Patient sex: M
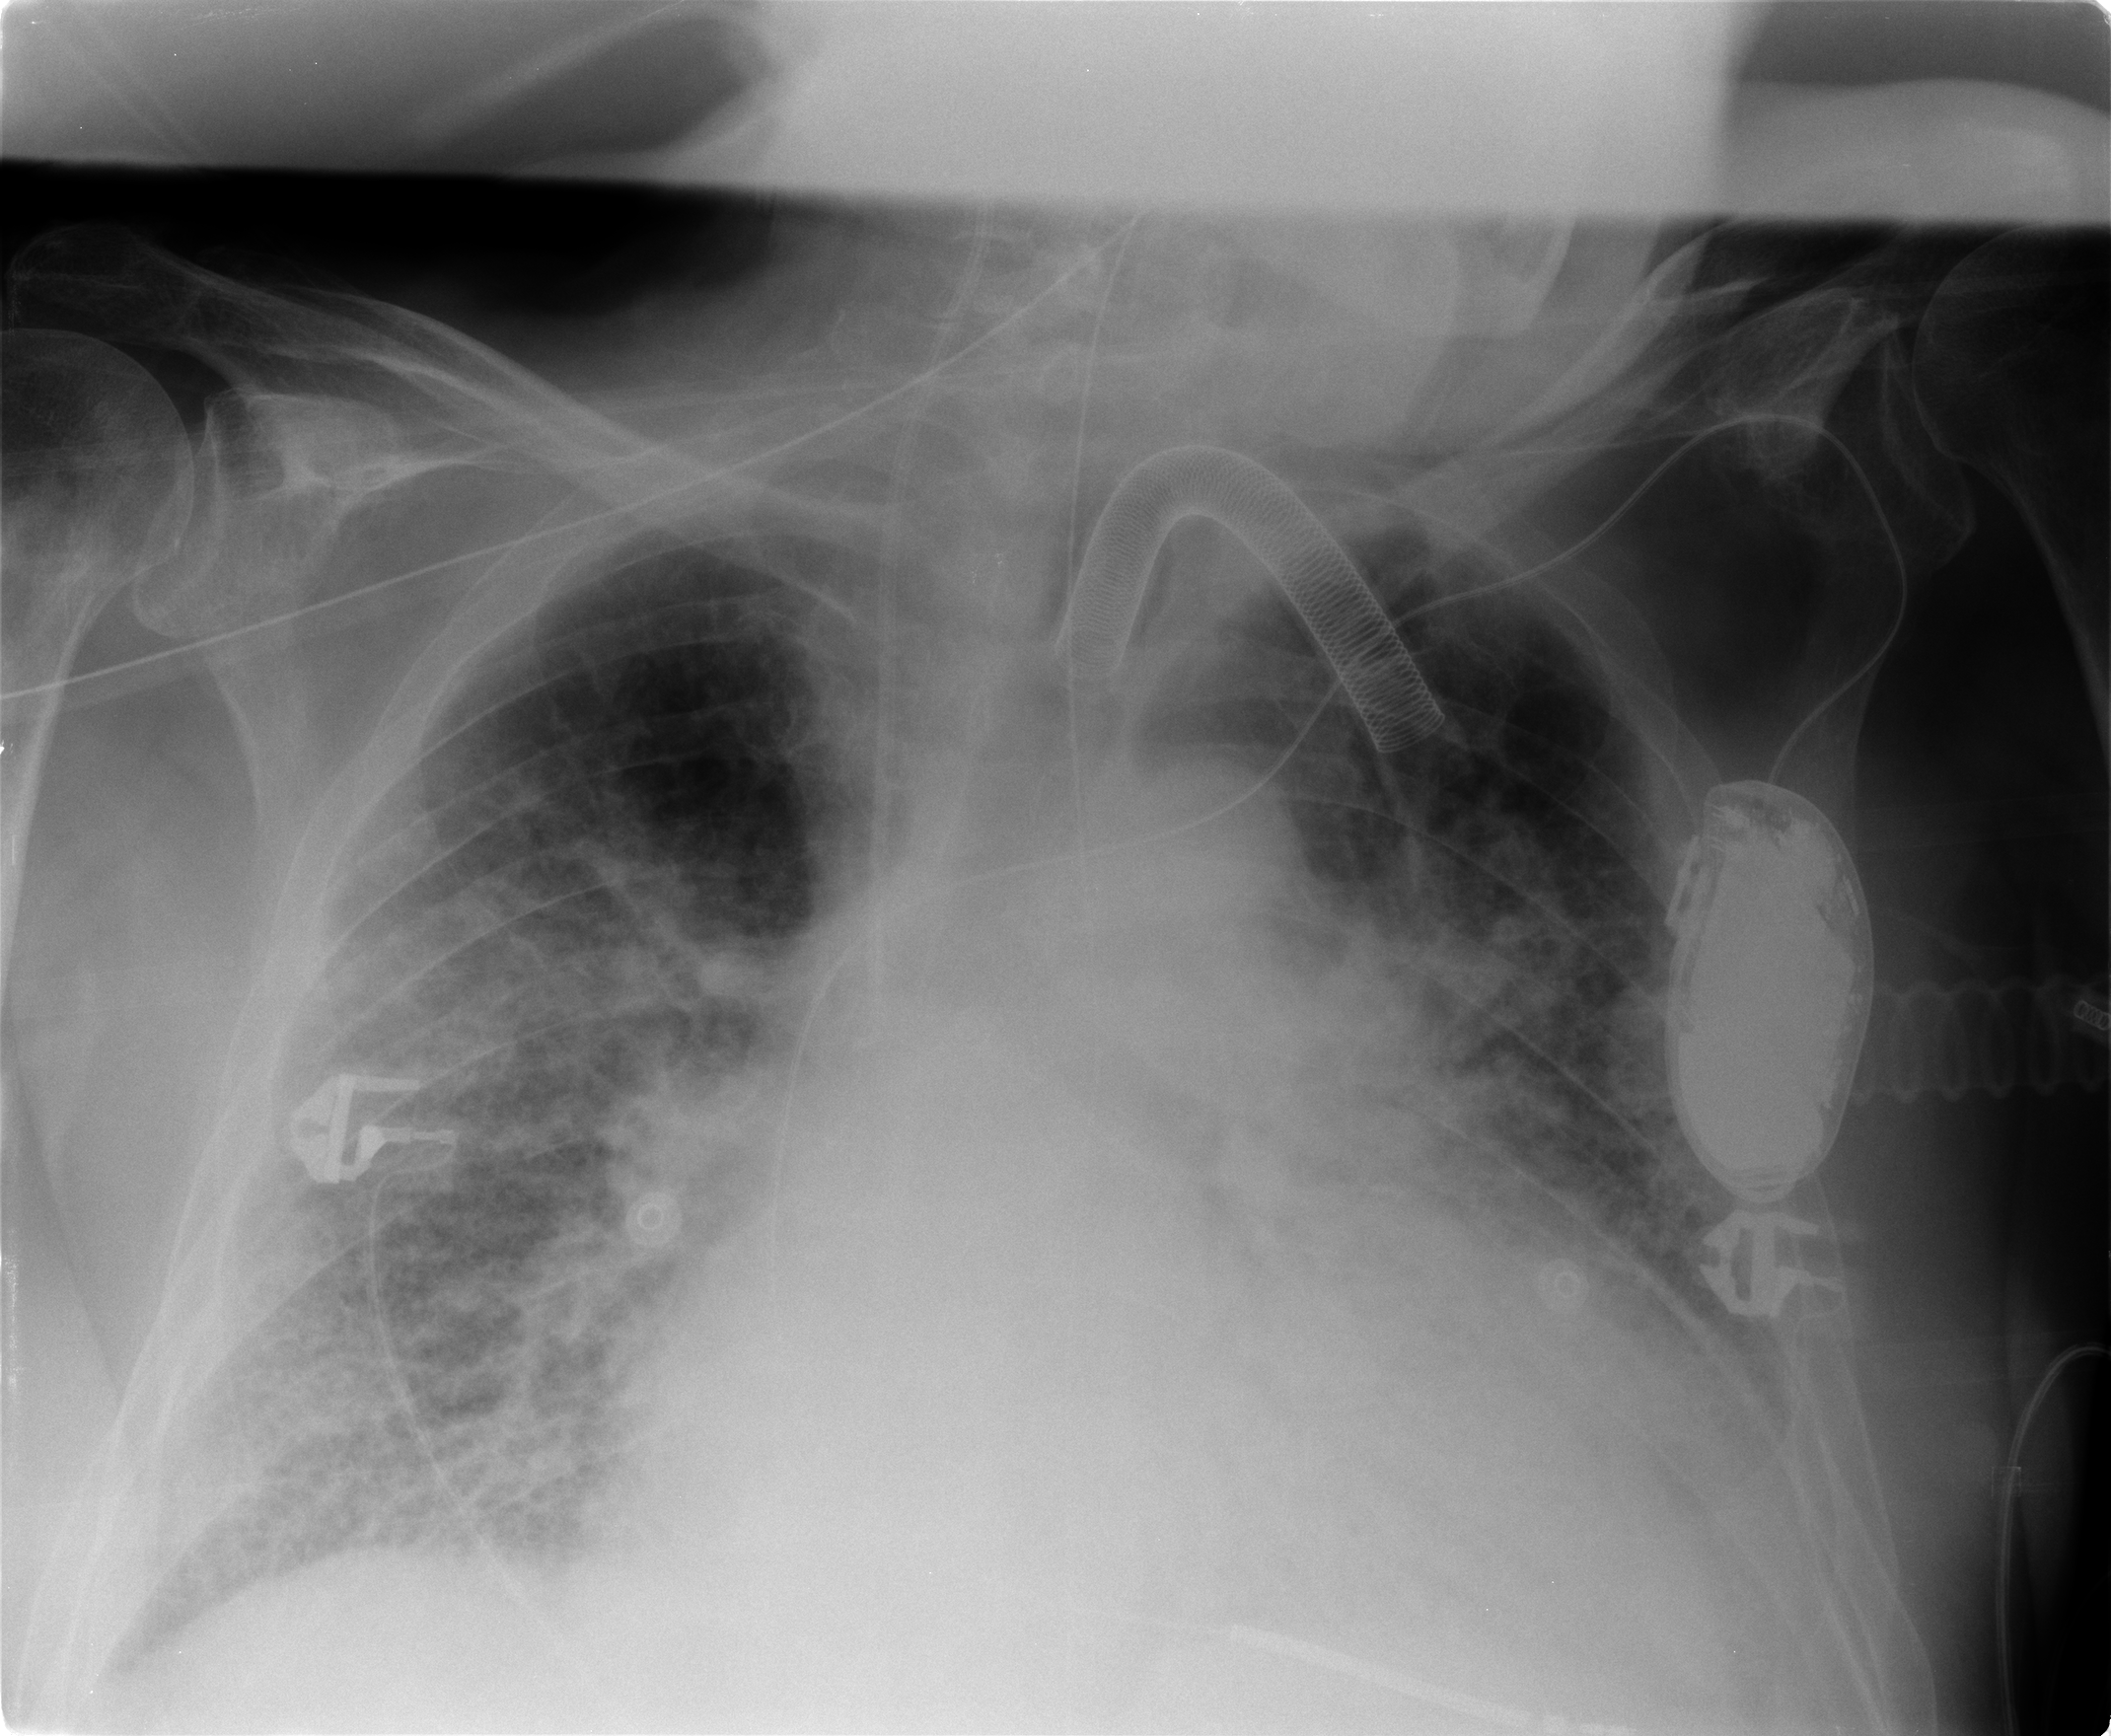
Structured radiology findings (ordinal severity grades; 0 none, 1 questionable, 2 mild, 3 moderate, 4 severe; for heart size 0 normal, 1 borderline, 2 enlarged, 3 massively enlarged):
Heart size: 2
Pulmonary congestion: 3
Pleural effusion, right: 2
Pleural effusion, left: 2
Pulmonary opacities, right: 3
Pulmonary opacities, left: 3
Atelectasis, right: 3
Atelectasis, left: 3